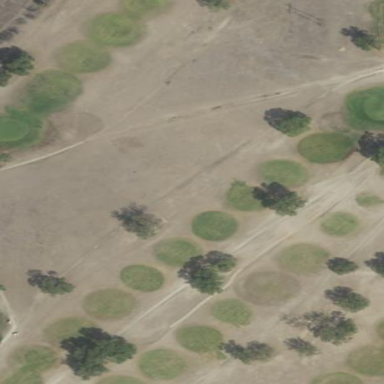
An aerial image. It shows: Rough area in golf course.